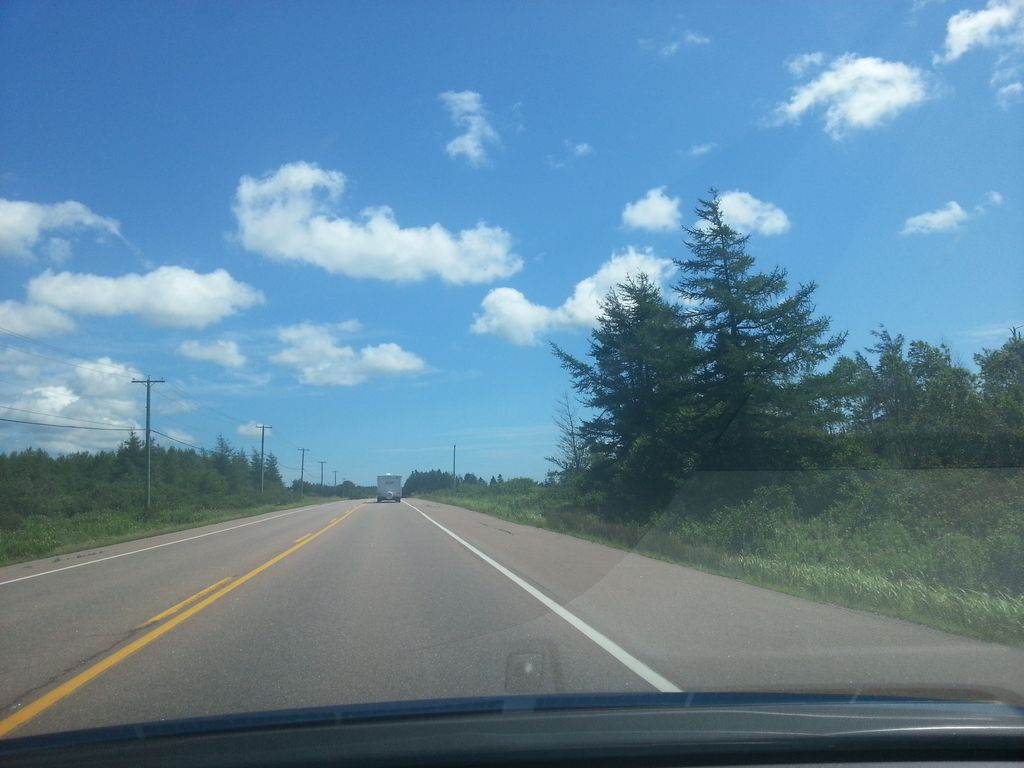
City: charlottetown